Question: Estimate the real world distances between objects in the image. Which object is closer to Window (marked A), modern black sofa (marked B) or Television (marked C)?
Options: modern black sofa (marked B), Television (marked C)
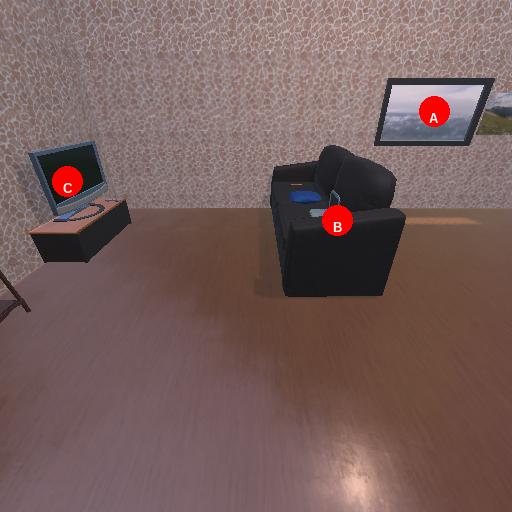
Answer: modern black sofa (marked B)